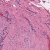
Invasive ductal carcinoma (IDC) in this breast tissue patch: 1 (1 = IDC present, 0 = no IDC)